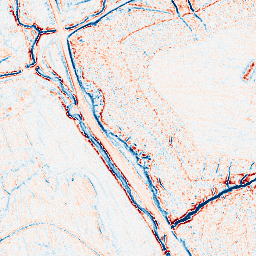
Category: edge_preserving
Decomposition family: anisotropic_diffusion
Decomposition parameters: iterations: 5
kappa: 10
gamma: 0.2
Upsampling method: edge_directed
Upsampling parameters: scale: 2
Upsampling scale: 2